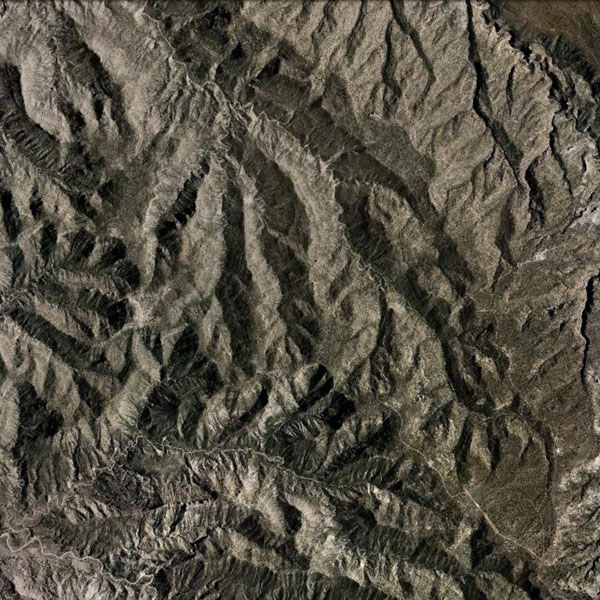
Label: Mountain